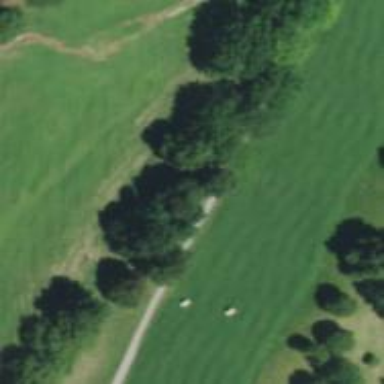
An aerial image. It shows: Path for both road and golf.